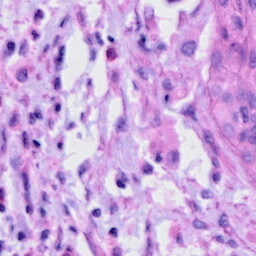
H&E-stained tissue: Cervix